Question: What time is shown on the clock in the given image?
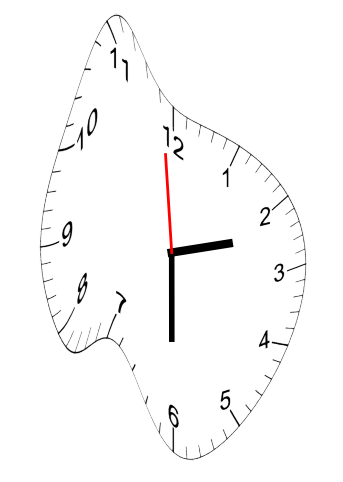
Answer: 02:29:59